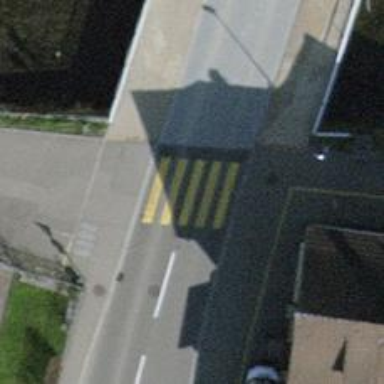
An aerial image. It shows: Marked crossing on the road.